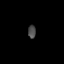
Tissue: prostate
Cell type: T cells
Senescence score: 0.343
Nuclear area (px): 100
Mean DAPI intensity: 74.76